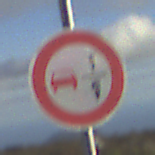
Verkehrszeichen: VerbotUeberholenEinspurigeFahrzeuge
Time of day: SunriseSunset
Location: Outdoor (Nature)
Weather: PartlyCloudy
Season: NotSpecified
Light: Natural